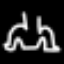
Label: frog